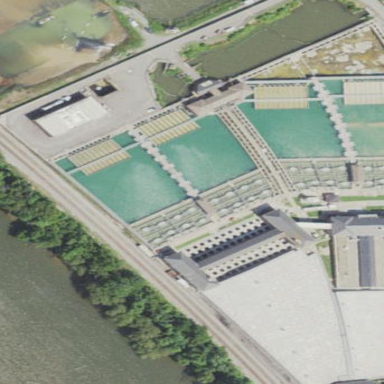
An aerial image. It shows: Water works facility.